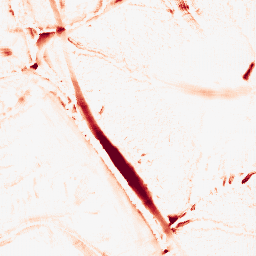
Category: morphological
Decomposition family: morphological_diamond
Decomposition parameters: operation: opening
radius: 10
Upsampling method: fft_zeropad
Upsampling parameters: scale: 4
Upsampling scale: 4